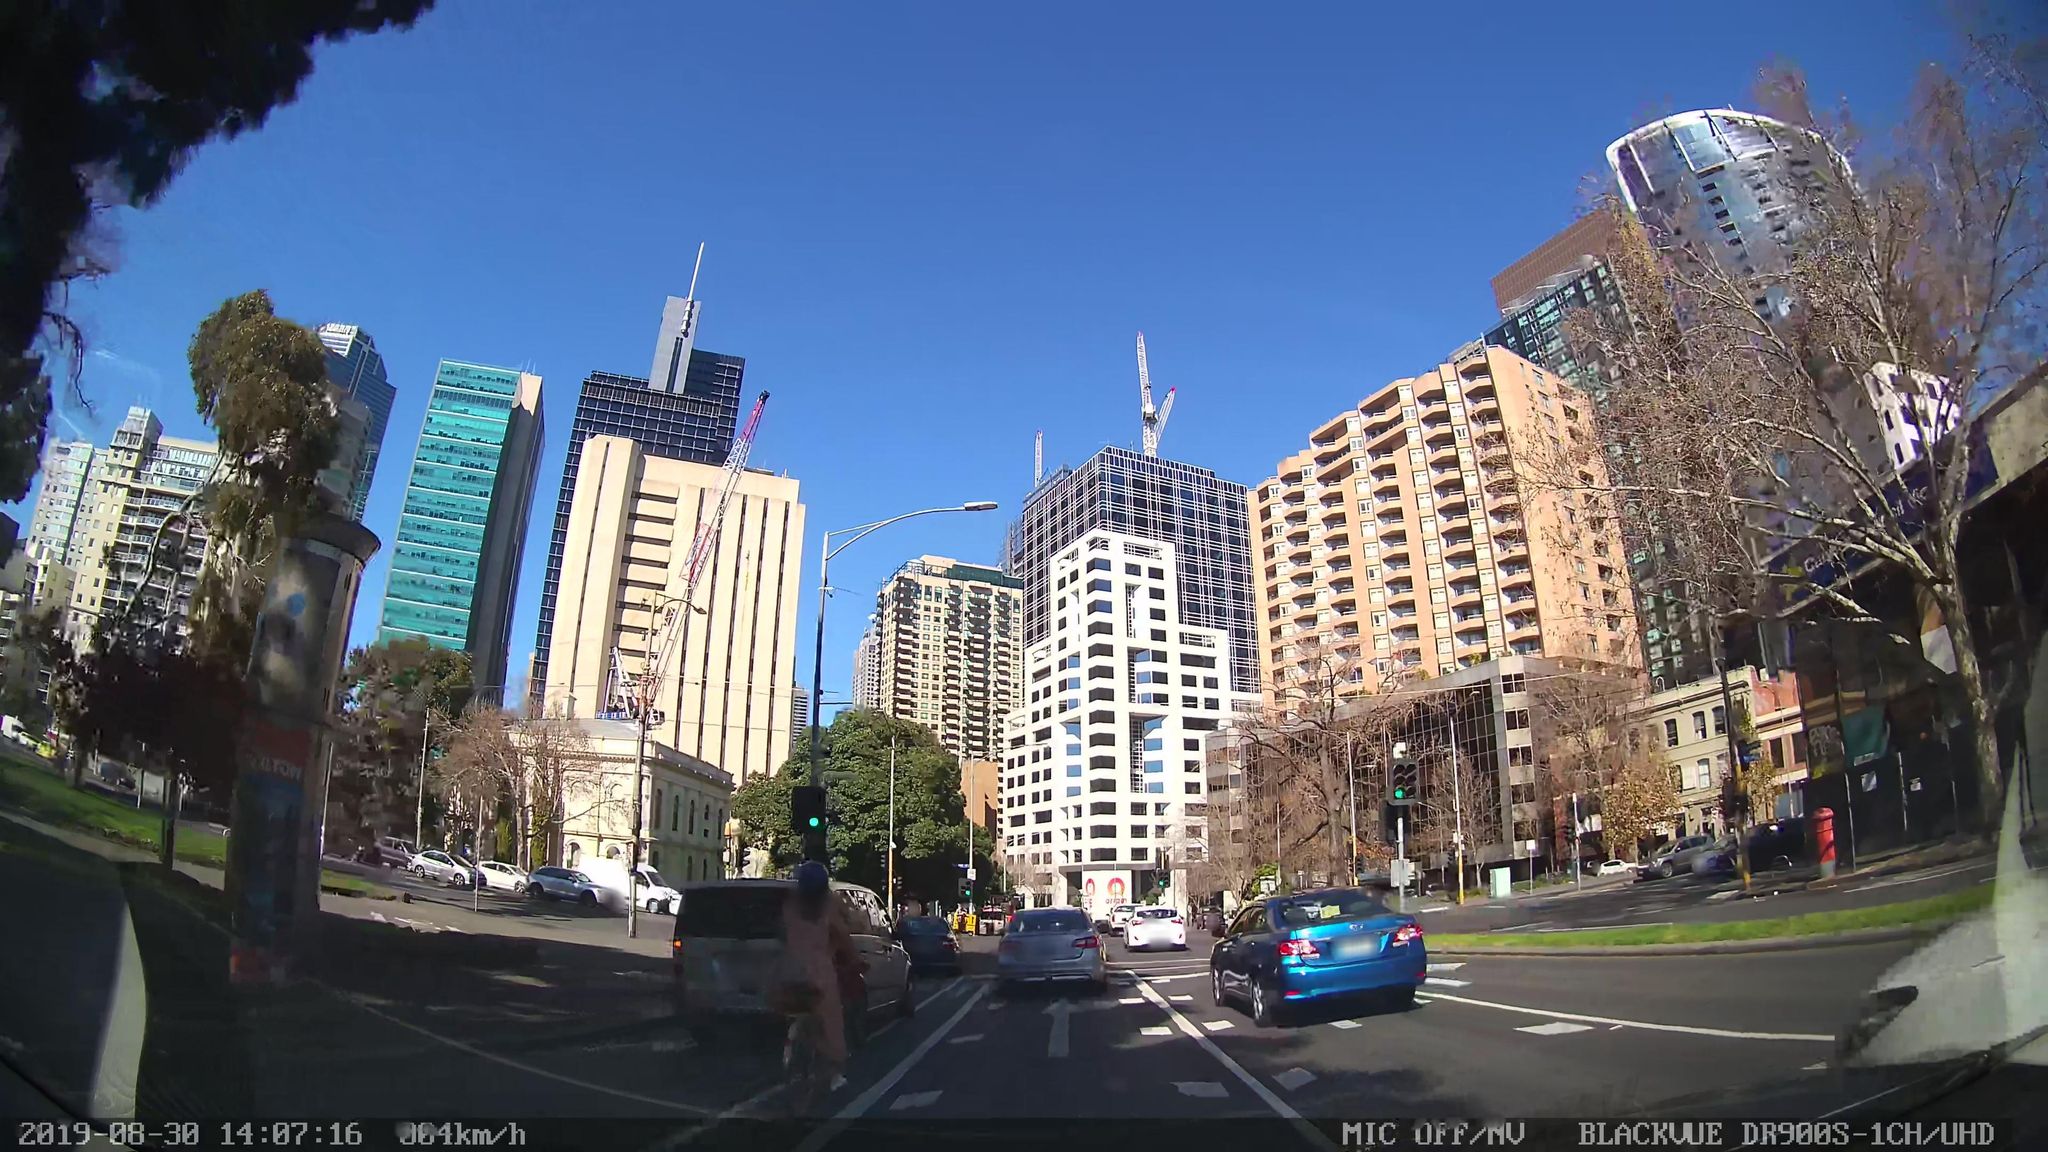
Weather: clear
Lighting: day
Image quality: good
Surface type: driving surface
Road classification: tertiary
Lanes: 2
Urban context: urban centre
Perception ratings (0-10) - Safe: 6.45, Lively: 8.83, Beautiful: 6.35, Boring: 0.69, Depressing: 2.74, Wealthy: 7.89